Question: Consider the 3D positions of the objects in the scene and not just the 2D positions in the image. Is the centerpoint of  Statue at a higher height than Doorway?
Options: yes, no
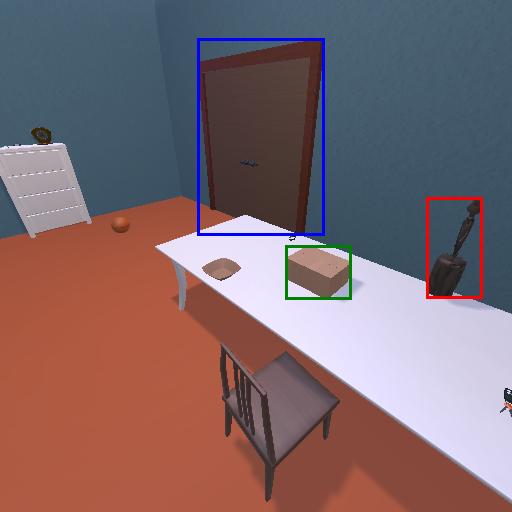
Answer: yes